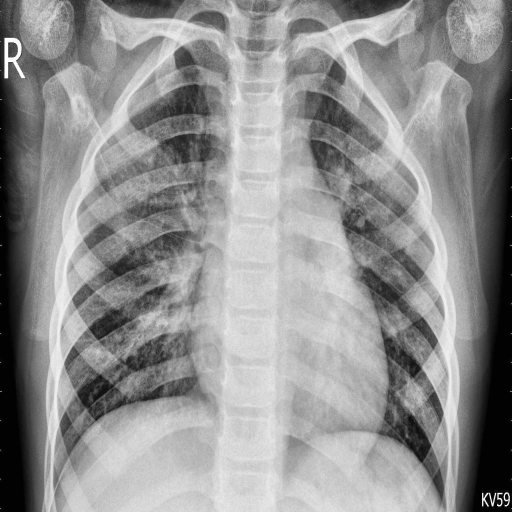
Finding: PNEUMONIA